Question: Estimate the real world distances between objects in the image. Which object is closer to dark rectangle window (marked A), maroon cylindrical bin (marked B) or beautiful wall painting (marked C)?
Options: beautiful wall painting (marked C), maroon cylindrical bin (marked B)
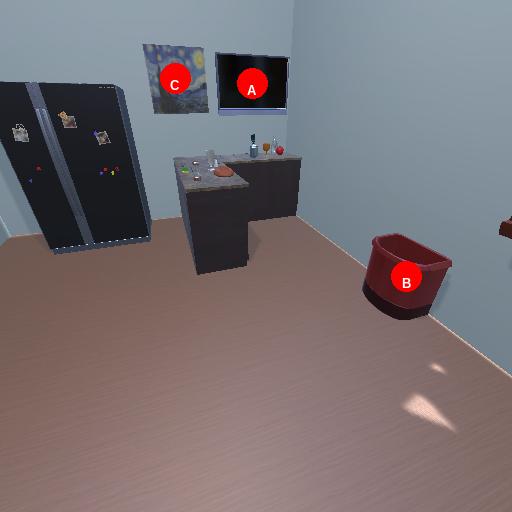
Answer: beautiful wall painting (marked C)